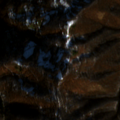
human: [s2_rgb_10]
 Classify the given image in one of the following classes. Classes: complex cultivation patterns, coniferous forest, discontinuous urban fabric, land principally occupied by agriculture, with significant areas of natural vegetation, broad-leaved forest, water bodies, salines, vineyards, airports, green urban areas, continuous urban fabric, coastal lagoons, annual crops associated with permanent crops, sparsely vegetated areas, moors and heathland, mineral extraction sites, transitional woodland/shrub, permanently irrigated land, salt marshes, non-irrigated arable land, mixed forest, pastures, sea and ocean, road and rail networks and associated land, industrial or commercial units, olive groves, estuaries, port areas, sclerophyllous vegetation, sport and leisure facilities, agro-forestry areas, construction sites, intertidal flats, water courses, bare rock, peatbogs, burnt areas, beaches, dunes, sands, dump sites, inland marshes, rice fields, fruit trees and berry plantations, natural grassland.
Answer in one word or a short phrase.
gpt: broad-leaved forest, transitional woodland/shrub